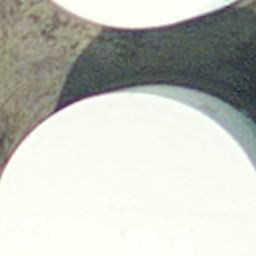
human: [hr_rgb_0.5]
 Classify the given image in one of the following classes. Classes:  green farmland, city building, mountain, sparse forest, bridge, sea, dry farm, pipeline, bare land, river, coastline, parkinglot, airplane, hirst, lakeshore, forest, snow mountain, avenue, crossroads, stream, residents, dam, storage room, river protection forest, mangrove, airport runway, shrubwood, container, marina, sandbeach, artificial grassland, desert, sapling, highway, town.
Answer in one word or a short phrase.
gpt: storage room